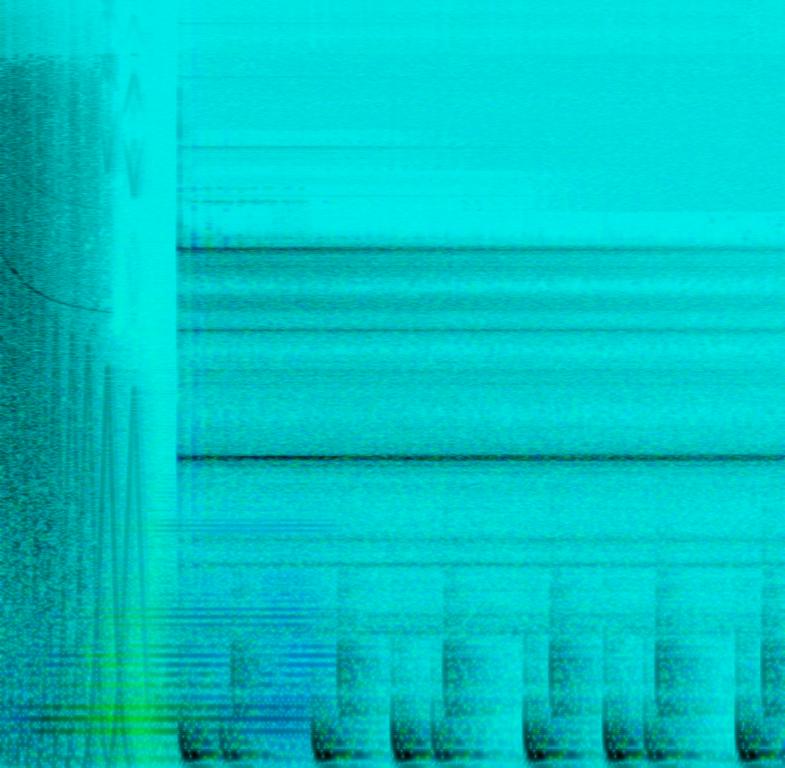
A drone sound is playing in the lower to mid range as an intro before the song starts with a high pitched bell sound with a very long release time and acoustic drums that sounds like playing behind a closed door. This song may be playing in a club.